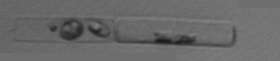
Label: Guinardia_delicatula_TAG_internal_parasite